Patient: sex F, age 71
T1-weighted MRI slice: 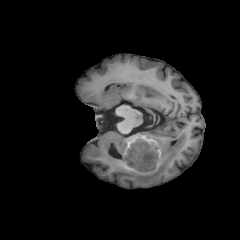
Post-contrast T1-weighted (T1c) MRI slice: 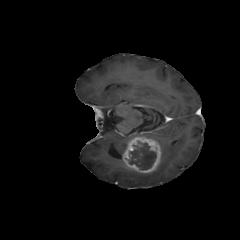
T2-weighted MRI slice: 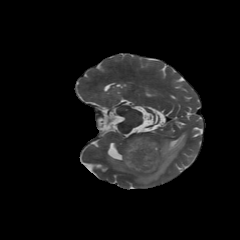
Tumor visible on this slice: yes
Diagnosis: Glioblastoma, IDH-wildtype
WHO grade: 4